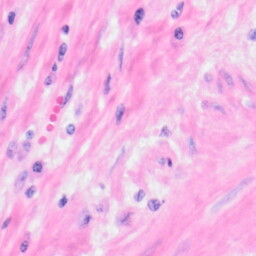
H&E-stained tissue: Kidney